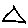
Label: triangle